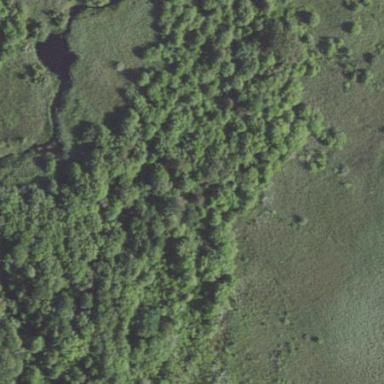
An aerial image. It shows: Beautiful wet meadow natural wetland.